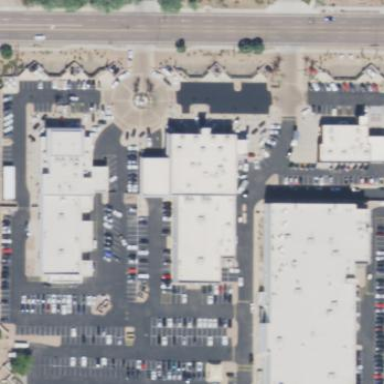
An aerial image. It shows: Building housing car shop.